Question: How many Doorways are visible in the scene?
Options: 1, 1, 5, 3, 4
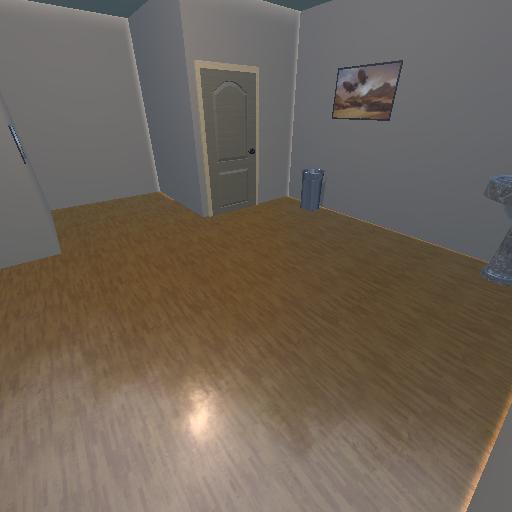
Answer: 1